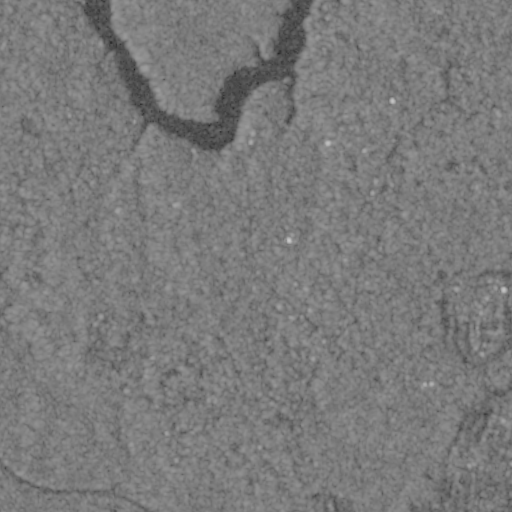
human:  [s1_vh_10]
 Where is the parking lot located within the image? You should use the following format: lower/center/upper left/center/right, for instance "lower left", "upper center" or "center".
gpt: The parking lot is located in the lower right of the image.
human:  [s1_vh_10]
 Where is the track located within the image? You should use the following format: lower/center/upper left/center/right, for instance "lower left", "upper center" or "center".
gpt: The track is located in the lower right of the image.
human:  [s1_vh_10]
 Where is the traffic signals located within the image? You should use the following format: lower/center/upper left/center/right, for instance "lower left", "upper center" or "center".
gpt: The traffic signals is located in the lower center of the image.
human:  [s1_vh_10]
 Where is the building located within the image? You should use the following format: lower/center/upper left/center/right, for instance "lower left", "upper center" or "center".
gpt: There is no building in the image.

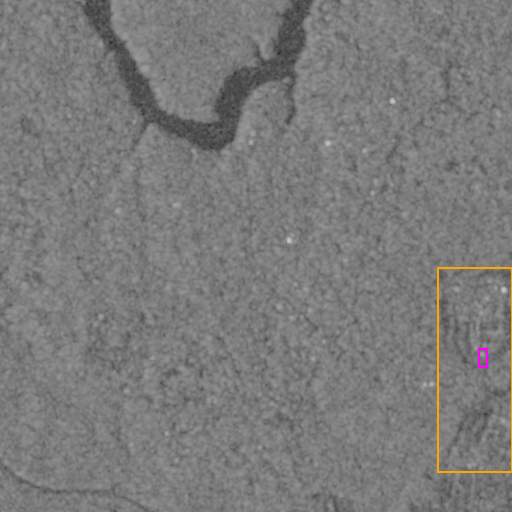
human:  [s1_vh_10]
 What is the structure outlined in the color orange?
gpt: The structure outlined in orange is a park.
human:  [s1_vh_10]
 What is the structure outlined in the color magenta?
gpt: The structure outlined in magenta is a parking lot.
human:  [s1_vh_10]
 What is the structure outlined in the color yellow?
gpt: There is no yellow outline.